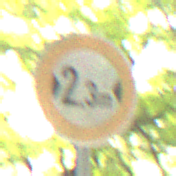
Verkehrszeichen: TatsaechlicheBreite2Komma3
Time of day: MorningAfternoon
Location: Outdoor (RoadRail)
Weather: Clear
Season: NotSpecified
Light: Natural